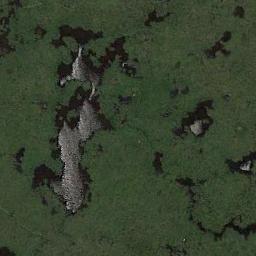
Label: wetland